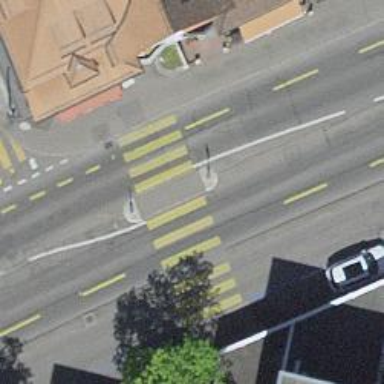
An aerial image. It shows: Zebra crossing with crossing island.